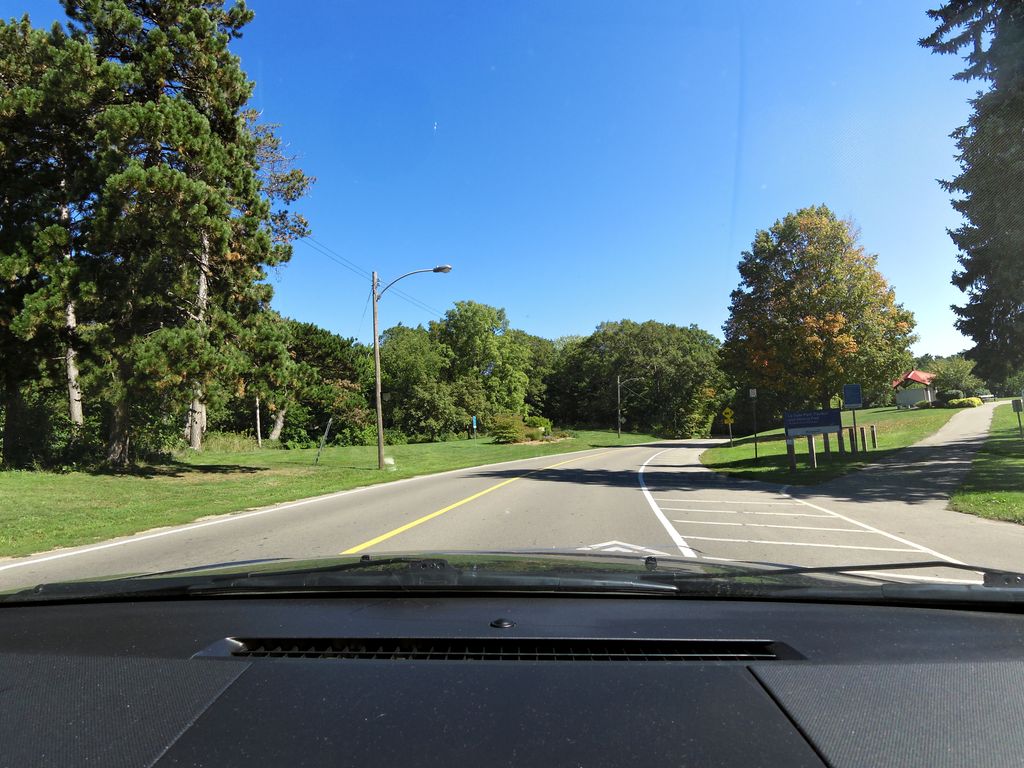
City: hamilton